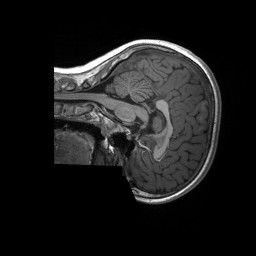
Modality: T1w
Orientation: sagittal
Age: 10
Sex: female
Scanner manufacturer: siemens
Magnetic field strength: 3 T
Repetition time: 2.3 s
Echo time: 0.00232 s